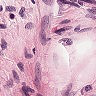
Metastatic tissue present: no